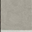
Piece: xx